Question: I'm trying to display a custom 'UISearchBar' Results Cell. I created a custom 'UITableViewCell' to display the information but I want to customize the 'UISearchBar' results.
I have this code in my class:
'''
- (UITableViewCell *)tableView:(UITableView *)tableView cellForRowAtIndexPath:(NSIndexPath *)indexPath
{
static NSString *CellIdentifier = @"PodsCell";
LinhaPod *cell = [tableView dequeueReusableCellWithIdentifier:CellIdentifier];
if (cell == nil)
{
cell = [[LinhaPod alloc] initWithStyle:UITableViewCellStyleSubtitle reuseIdentifier:CellIdentifier];
}
if (isSearching && [self.searchResults count])
{
NSString *texto = [self.searchResults objectAtIndex:indexPath.row];
NSArray *arrTexto = [texto componentsSeparatedByString:@"#"];
cell.titulo.text = arrTexto[6];
cell.dataPod.text = [NSString stringWithFormat:@"%@ - %@", arrTexto[1], [arrTexto[3] stringByReplacingOccurrencesOfString:@"." withString:@"'"]];
[cell setAccessoryType: UITableViewCellAccessoryDisclosureIndicator];
}
return cell;
}
'''
This code is not working. I tested with '"cell.textLabel.text = @"test";"' and worked.
I'm using Search Bar and Search Display Controller.
This is my 'UITableViewCell'

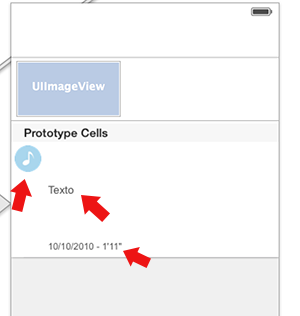
Answer: Have you added the UILabels to your UITableViewCell ? Your initWithStyle in LinhaPod.m should look like this snippet below. (Assuming your are not using a xib file for this custom cell)
'''
- (id)initWithStyle:(UITableViewCellStyle)style reuseIdentifier:(NSString *)reuseIdentifier
{
self = [super initWithStyle:style reuseIdentifier:reuseIdentifier];
if (self) {
_dataPod = [[UILabel alloc]initWithFrame:CGRectMake(0, 0, 160, 44)];
[self addSubview:_dataPod];
_titulo = [[UILabel alloc]initWithFrame:CGRectMake(160, 0, 160, 44)];
[self addSubview:_titulo];
}
return self;
}
'''
Of course, in your LinhaPod.h you would also have
'''
@interface LinhaPod : UITableViewCell
@property(nonatomic) UILabel *titulo;
@property(nonatomic) UILabel *dataPod;
'''